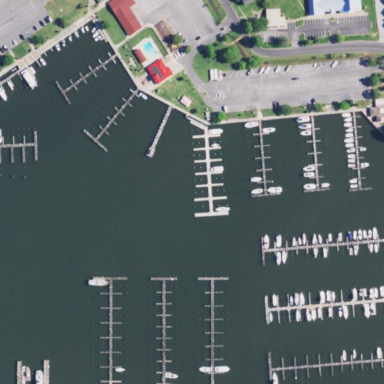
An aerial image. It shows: Marina on leisure land.